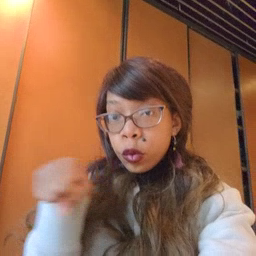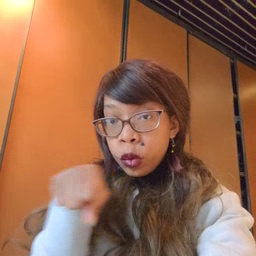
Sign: shoe